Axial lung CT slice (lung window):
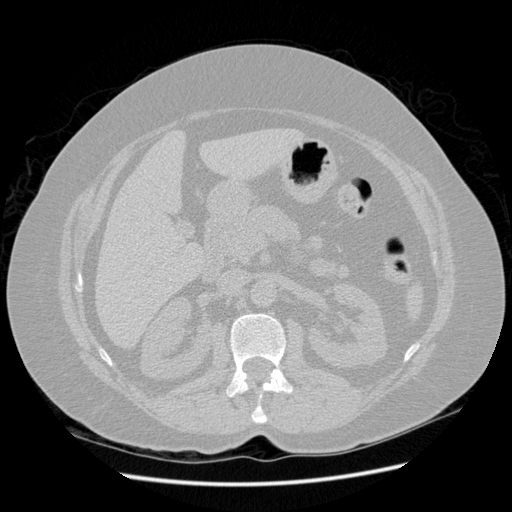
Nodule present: no